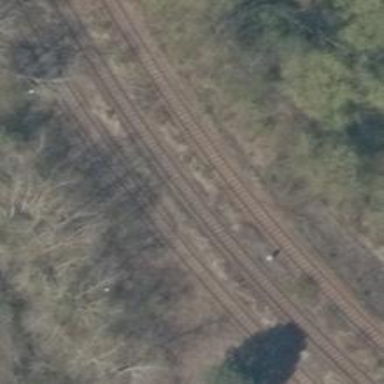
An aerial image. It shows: Disused railway yard.